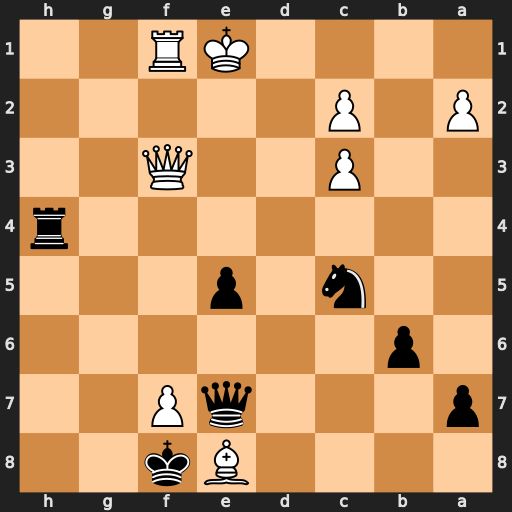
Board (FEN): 4Bk2/p3qP2/1p6/2n1p3/7r/2P2Q2/P1P5/4KR2
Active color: b
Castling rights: -
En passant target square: -
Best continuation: Qg5 Kd1 Ne4 Qxe4 Rxe4